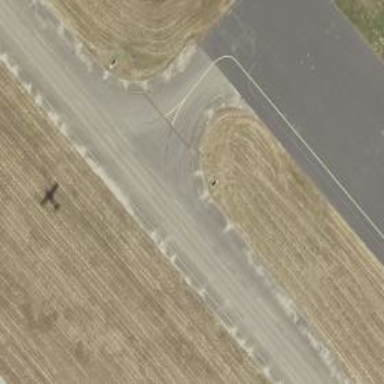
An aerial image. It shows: View of taxiway at the airport.